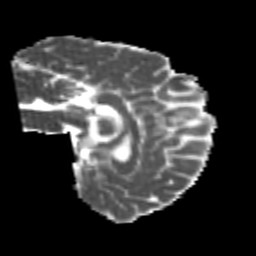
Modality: MD
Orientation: sagittal
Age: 25
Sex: female
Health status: healthy
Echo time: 0.074 s